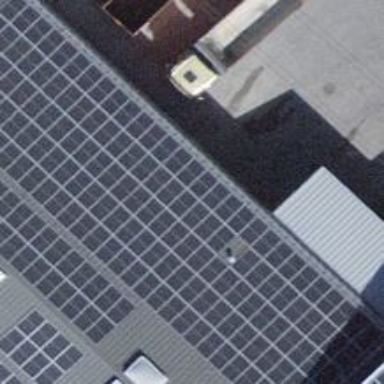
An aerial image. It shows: Solar power generator.